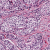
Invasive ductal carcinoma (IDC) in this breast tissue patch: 1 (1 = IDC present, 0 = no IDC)